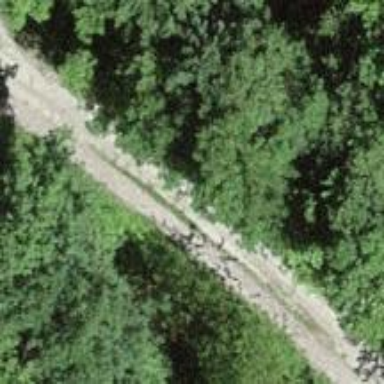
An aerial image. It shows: Track road with grade3 tracktype.